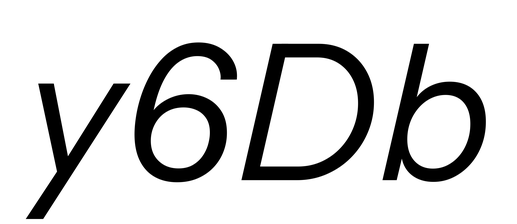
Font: InstrumentSans-Italic_Italic